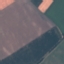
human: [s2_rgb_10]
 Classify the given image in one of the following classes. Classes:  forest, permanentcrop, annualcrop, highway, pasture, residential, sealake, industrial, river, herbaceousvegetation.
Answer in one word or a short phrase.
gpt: AnnualCrop